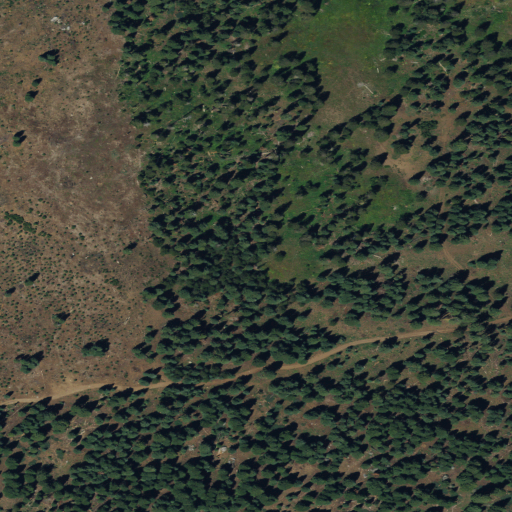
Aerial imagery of plain(s) in California named Atherton Flat containing evergreen forest and shrub